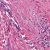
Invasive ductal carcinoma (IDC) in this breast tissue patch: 1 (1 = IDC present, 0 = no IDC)